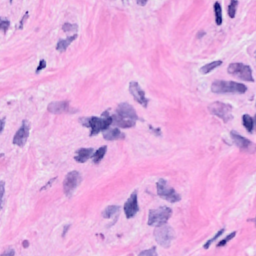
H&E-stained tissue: Breast